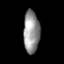
Tissue: prostate
Cell type: Fibroblasts
Senescence score: 0.7231
Nuclear area (px): 665
Mean DAPI intensity: 149.02